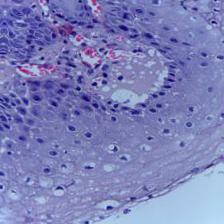
Diagnosis: OSCC